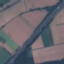
Land use / land cover class: Highway